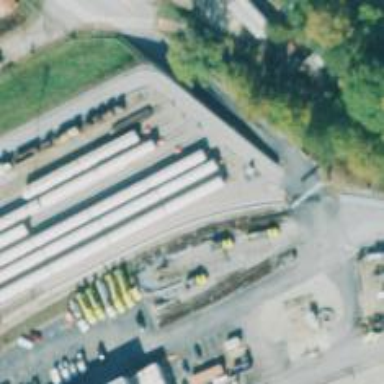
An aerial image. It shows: Electrified rail in service yard.